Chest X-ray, AP view. Patient: 11 years old, sex F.
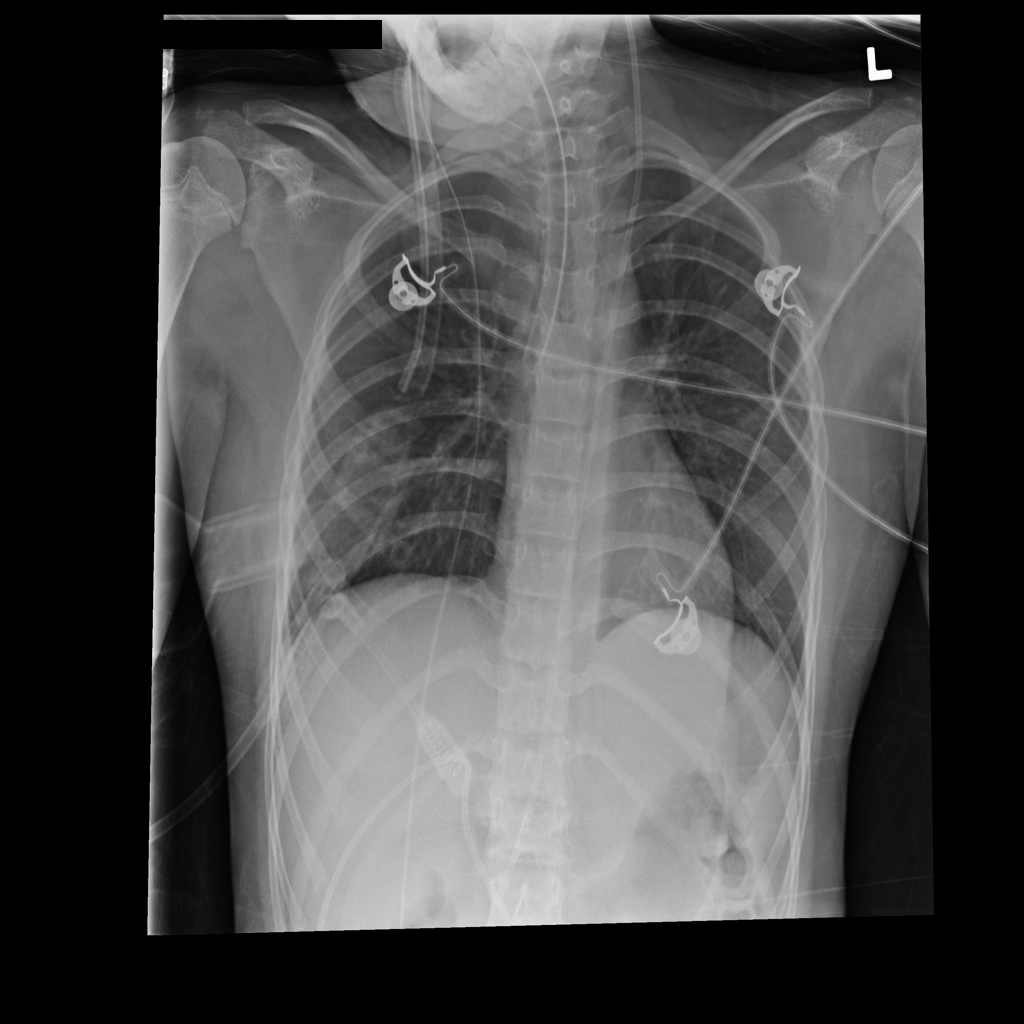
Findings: No Finding